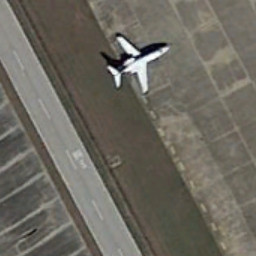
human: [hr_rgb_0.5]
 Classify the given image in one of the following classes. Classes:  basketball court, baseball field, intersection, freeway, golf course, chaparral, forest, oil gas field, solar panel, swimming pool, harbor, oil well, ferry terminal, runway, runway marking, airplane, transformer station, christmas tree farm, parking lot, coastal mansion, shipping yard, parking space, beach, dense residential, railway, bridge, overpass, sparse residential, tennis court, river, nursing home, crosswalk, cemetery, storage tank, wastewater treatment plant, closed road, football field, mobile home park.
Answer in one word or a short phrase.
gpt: airplane